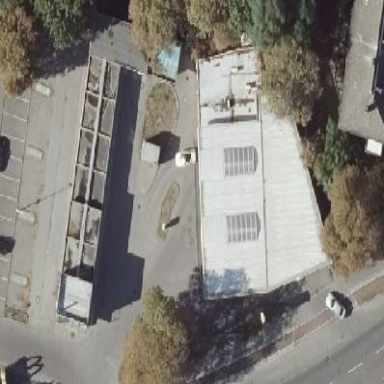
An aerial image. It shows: Close-up view of roof of building.